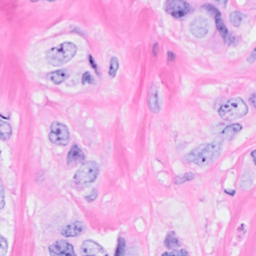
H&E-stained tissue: Breast